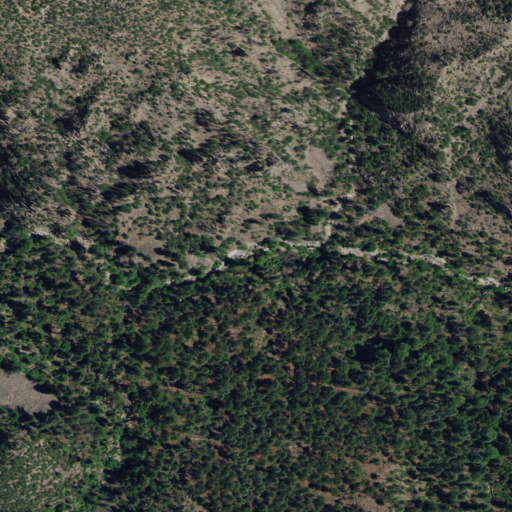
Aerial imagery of valley in New Mexico named Winn Canyon containing evergreen forest, shrub, and grassland